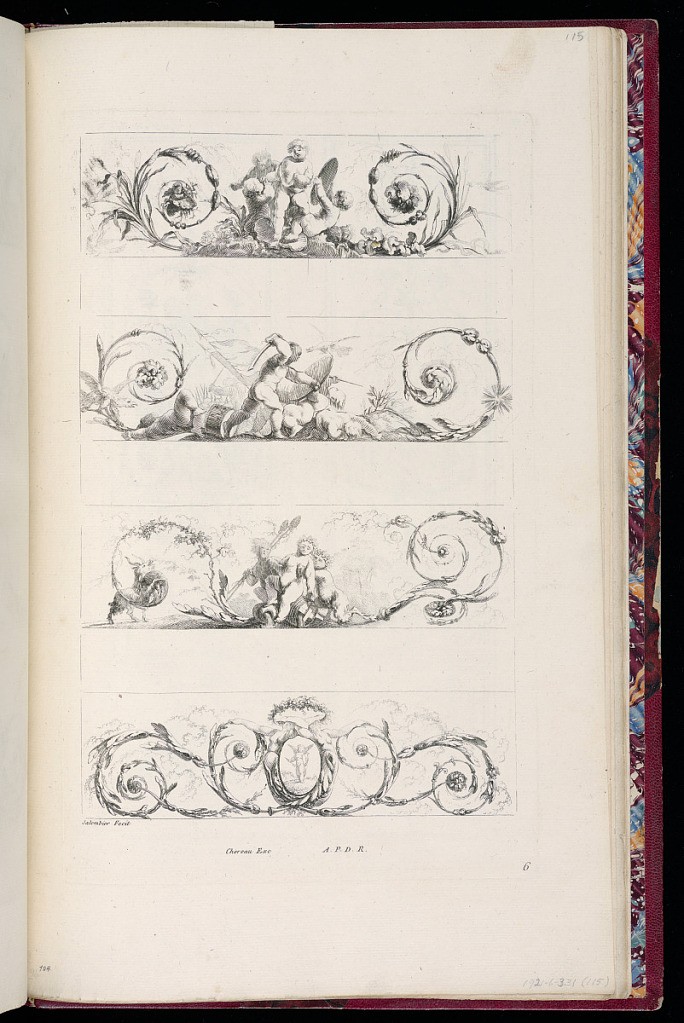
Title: Designs for Friezes
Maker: Henri Sallembier, French, ca. 1753 - 1820
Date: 1777-1778
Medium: Etching on off-white laid paper
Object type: Print
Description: Four designs for friezes decorated with ornament motifs including scrolling acanthus leaves, putti gazing in a mirror, putti fighting, and infant Bacchus and satyrs holding thyrses, and an oval with an image of a winged cupid. The plate is signed and numbered.